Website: home-depot
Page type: billing-address
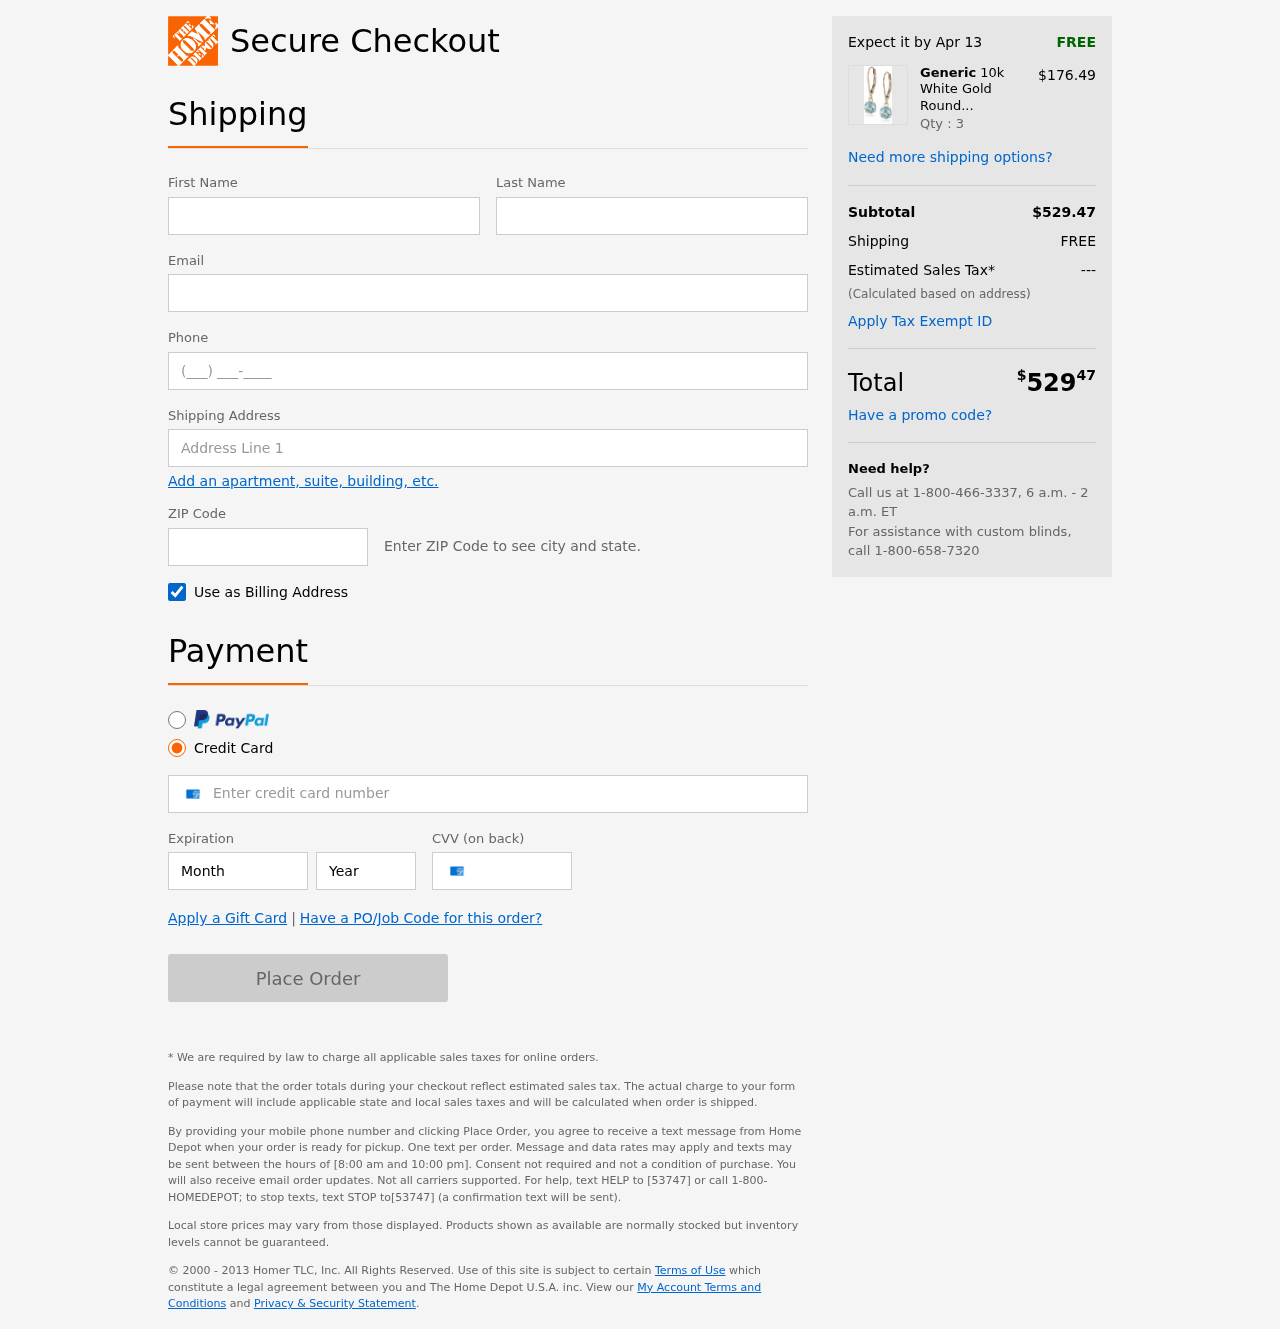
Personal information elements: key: PII_FIRSTNAME
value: Douglas
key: PII_LASTNAME
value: Cook
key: PII_EMAIL
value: douglas_cook@gmail.com
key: PII_PHONE
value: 5699091752
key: PII_STREET
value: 222 Matthew Springs
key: PII_POSTCODE
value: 02162
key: PII_CARD_NUMBER
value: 3756 0026 8831 231
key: PII_CARD_EXPIRY_MONTH
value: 04
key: PII_CARD_CVV
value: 7022
Product elements: key: PRODUCT1_BRAND
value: Generic
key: PRODUCT1_NAME
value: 10k White Gold Round Checkerboard Cut Aquamarine Leverback Earrings (6mm)
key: PRODUCT1_PRICE
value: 176.49
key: PRODUCT1_QUANTITY
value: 3
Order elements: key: ORDER_DELIVERY_DATE
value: Apr 13
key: ORDER_SUBTOTAL
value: $529.47
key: ORDER_SHIPPING_COST
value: FREE
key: ORDER_TAX
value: ---
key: ORDER_TOTAL2
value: $52947